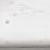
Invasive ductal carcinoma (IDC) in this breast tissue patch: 0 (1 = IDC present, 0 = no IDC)